Chest X-ray:
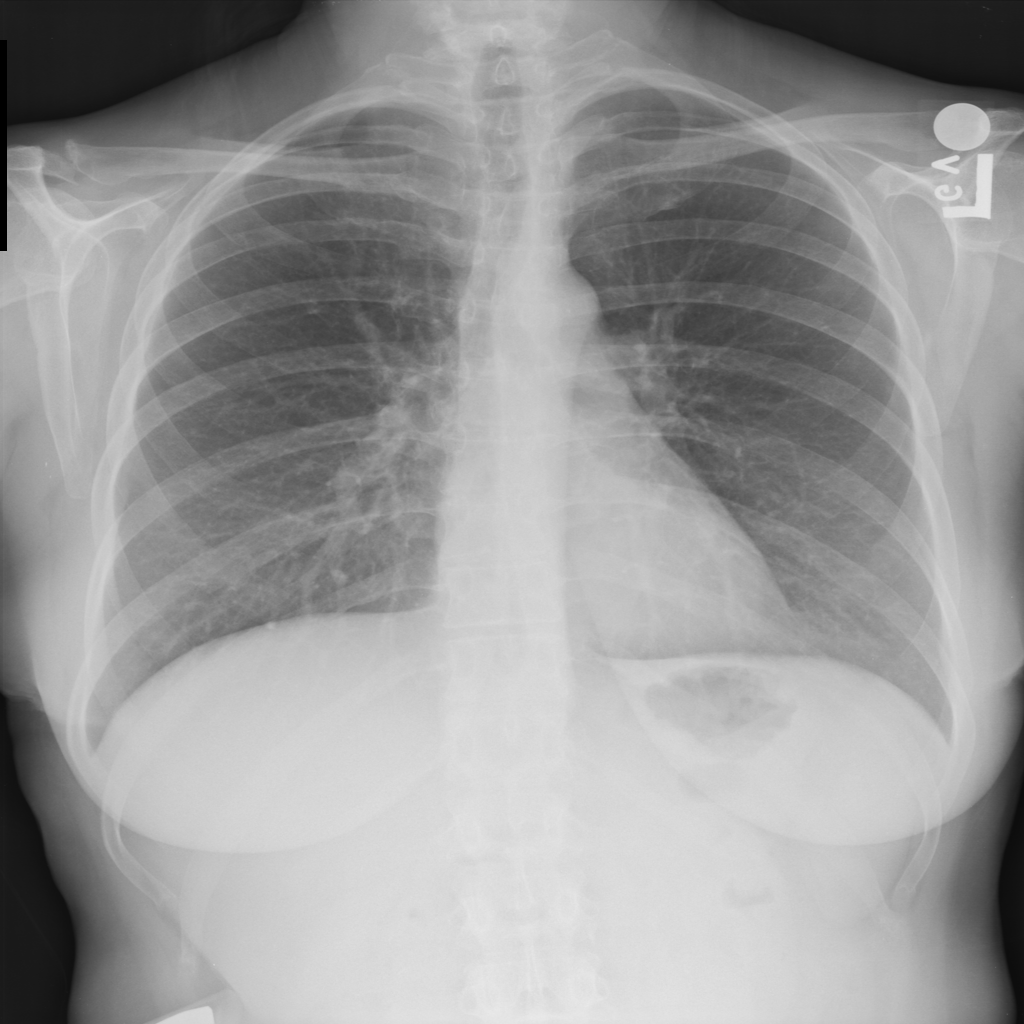
No abnormal finding: yes